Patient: sex M, age 30
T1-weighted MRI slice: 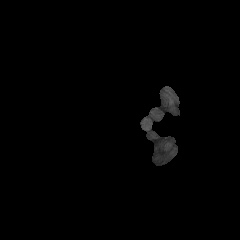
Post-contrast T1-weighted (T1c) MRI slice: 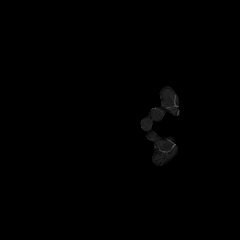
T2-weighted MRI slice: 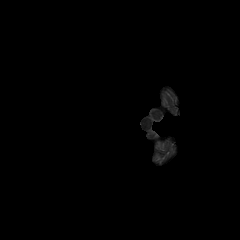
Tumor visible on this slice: no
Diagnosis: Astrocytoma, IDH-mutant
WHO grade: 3